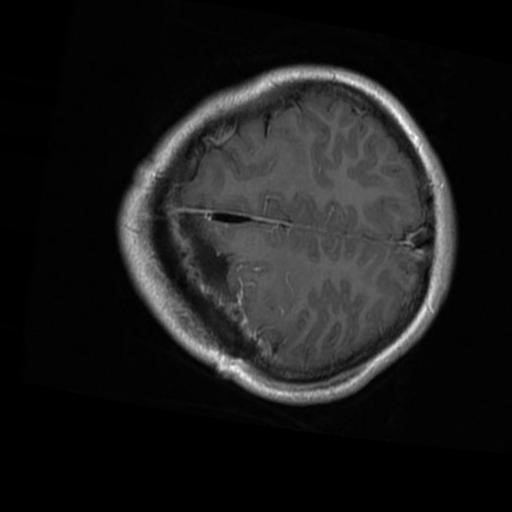
Label: brain_glioma